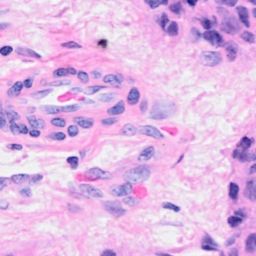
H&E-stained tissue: Breast